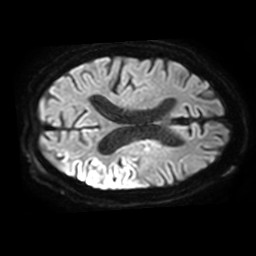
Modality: TRACE
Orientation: axial
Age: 50
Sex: male
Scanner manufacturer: philips
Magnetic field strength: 3 T
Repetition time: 4.106 s
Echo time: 0.06119 s